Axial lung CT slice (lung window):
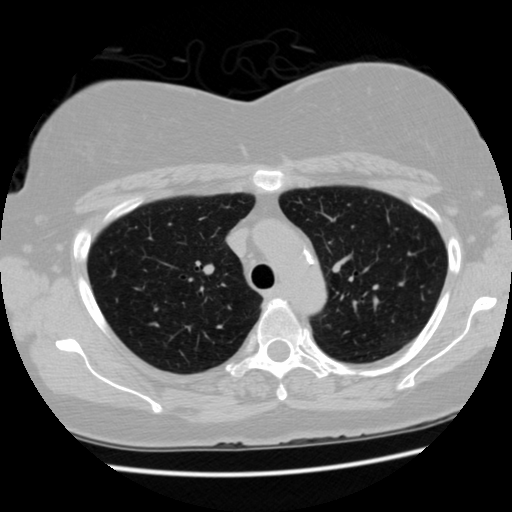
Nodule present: no